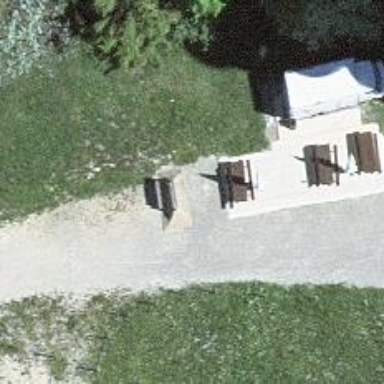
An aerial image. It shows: Picnic table located in leisure land area.